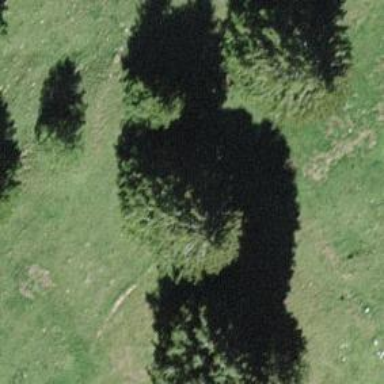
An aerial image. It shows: Needle-leaved tree in natural setting.